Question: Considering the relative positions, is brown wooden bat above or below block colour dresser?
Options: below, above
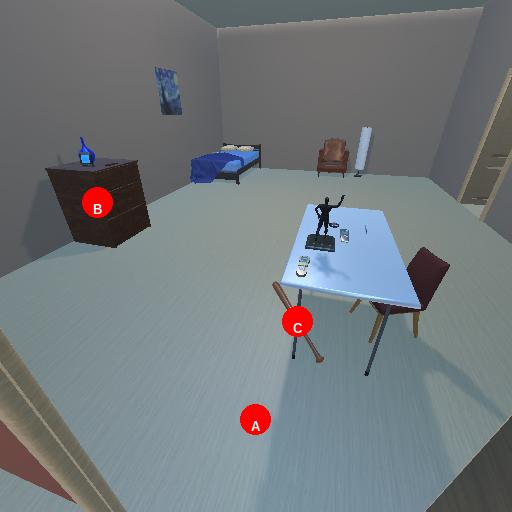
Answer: below